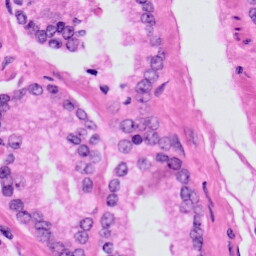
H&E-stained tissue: Prostate